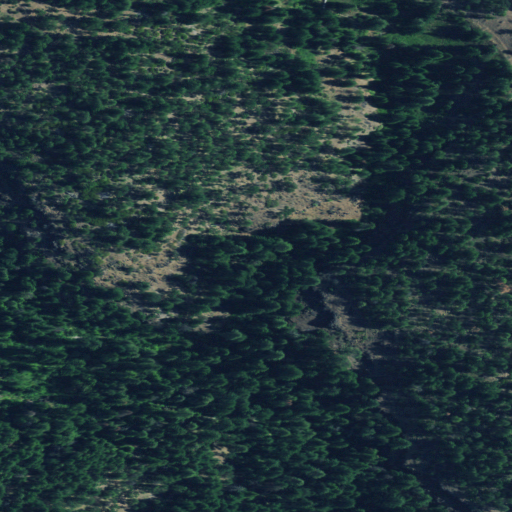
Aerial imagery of valley in Oregon named Owl Hollow containing evergreen forest, shrub, and mixed forest